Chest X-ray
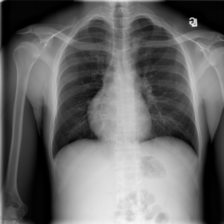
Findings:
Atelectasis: negative
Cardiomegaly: negative
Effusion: negative
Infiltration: negative
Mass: negative
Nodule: negative
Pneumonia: negative
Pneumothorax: negative
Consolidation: negative
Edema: negative
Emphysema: negative
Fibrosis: negative
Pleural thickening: negative
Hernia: negative